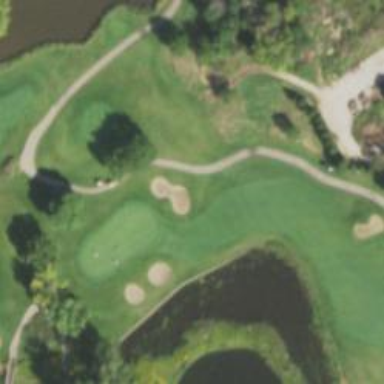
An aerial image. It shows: Golf hole.